Question: I am creating a database as a final project for a class. This is my first time ever creating a database and I am having some trouble.
Now the business I am doing this for does not really have any business rules, at least that I could get from any of the three managers working there. So what I came up with based off of what they do and what I know from working there is:
- - - - -
That is how I based this ERD, but when actually creating a database with these relationships, it does not work. I want to figure out how to get this ERD corrected so the relationships in the database are correct. When I created the database, instead of the employee table having three primary keys, the wage, cash accountability, and time clock table all had the employee id as the foreign key and the database worked fine for the purpose.

Here is a link to the ERD
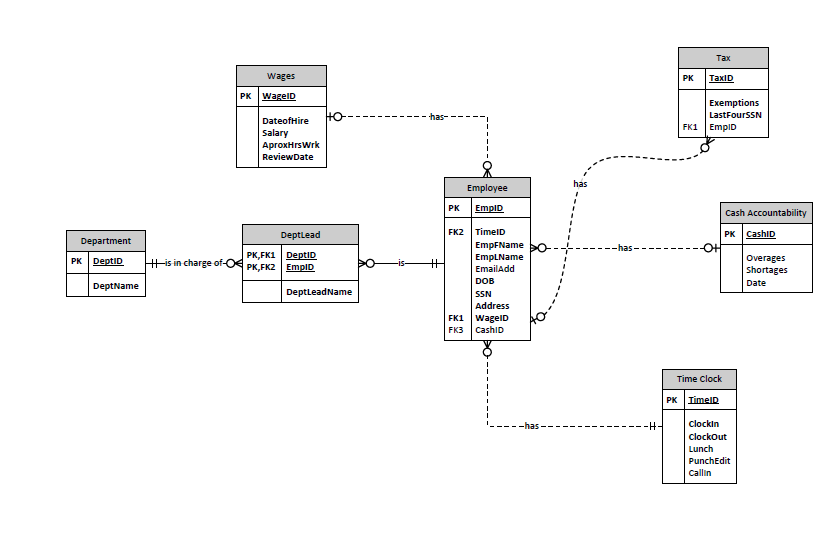
Answer: Some comments/questions:
1. If you are going to put Wages in a separate table then you may as well make it 1:many. i.e. put EmpID in Wages and remove WageID from Employee. This lets you keep track of multiple wages per employee which is the reality because wages usually changes. You could have a wage begindate/enddate (i.e. Employee1234 was paid 10k $ in 2011 and 15k $ in 2012). As it is right now with a 1:1 relationship you may as well have it be in one table.
2. I'm not following your TimeClock structure. As you have it written an employee can only clock in/clock out once ever. Sure they will show up to work on Tuesday.
3. Same logic in the CashAccountability. Every employee can only be responsibly for one cash-out. I think you are looking for a many-to-many relationship here, you should research how to implement that sort of data structure. Basically it allows for a CashAccountability to be linked to multiple employees and for an employees to be linked to multiple CashAccountabilitys.
4. You have a way of designating a department lead but there is not way to show what employees are under the lead. i.e. no link to a department for subordinates.
Edit:
I see your question now about why the Employee table does not have a 3 column primary key. A primary key is whatever you want it to be but it would not be logical to involve things that are not about the employee as a person in the employee table and especially not as a primary key for identifying that person. WageID, TimeID and CashID have nothing to do with the employee per se thus they should not be in the employee table and certainly not be in the primary key.